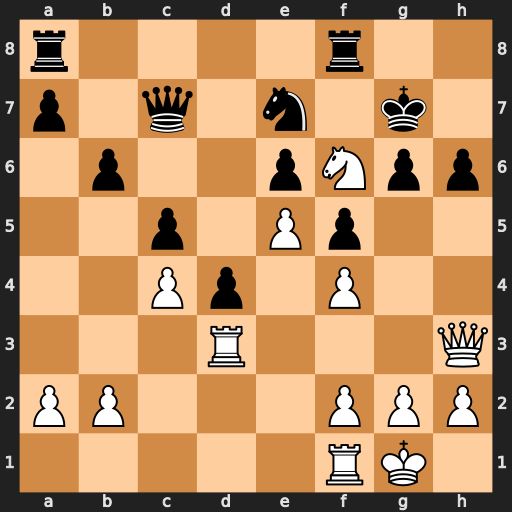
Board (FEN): r4r2/p1q1n1k1/1p2pNpp/2p1Pp2/2Pp1P2/3R3Q/PP3PPP/5RK1
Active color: w
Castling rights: -
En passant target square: -
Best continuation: Qxh6+ Kxh6 Rh3+ Kg7 Rh7#